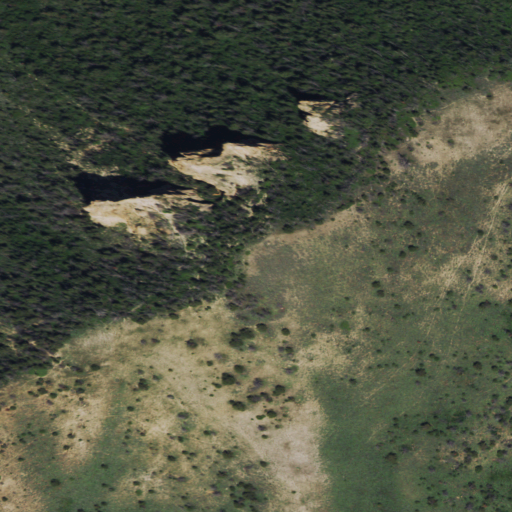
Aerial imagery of mountain in Wyoming named Klondike Peak containing evergreen forest, shrub, and grassland